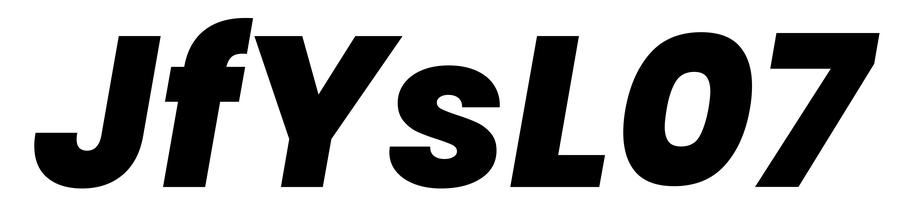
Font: Poppins-ExtraBoldItalic